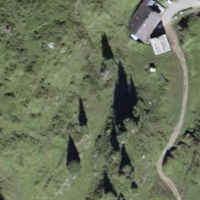
EUNIS habitat code: 23
Species observed at this site:
Campanula barbata